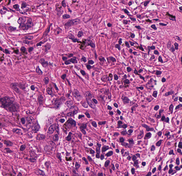
Tumor epithelial tissue: no
Tumor-associated stroma tissue: yes
Normal tissue: no